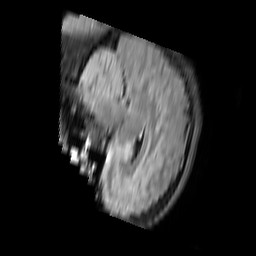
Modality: FLAIR
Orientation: sagittal
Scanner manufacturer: philips
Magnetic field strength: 3 T
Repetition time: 11 s
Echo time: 0.12 s